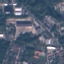
Label: Industrial